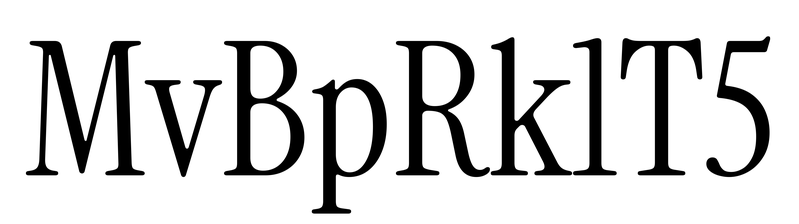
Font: InstrumentSerif-Regular